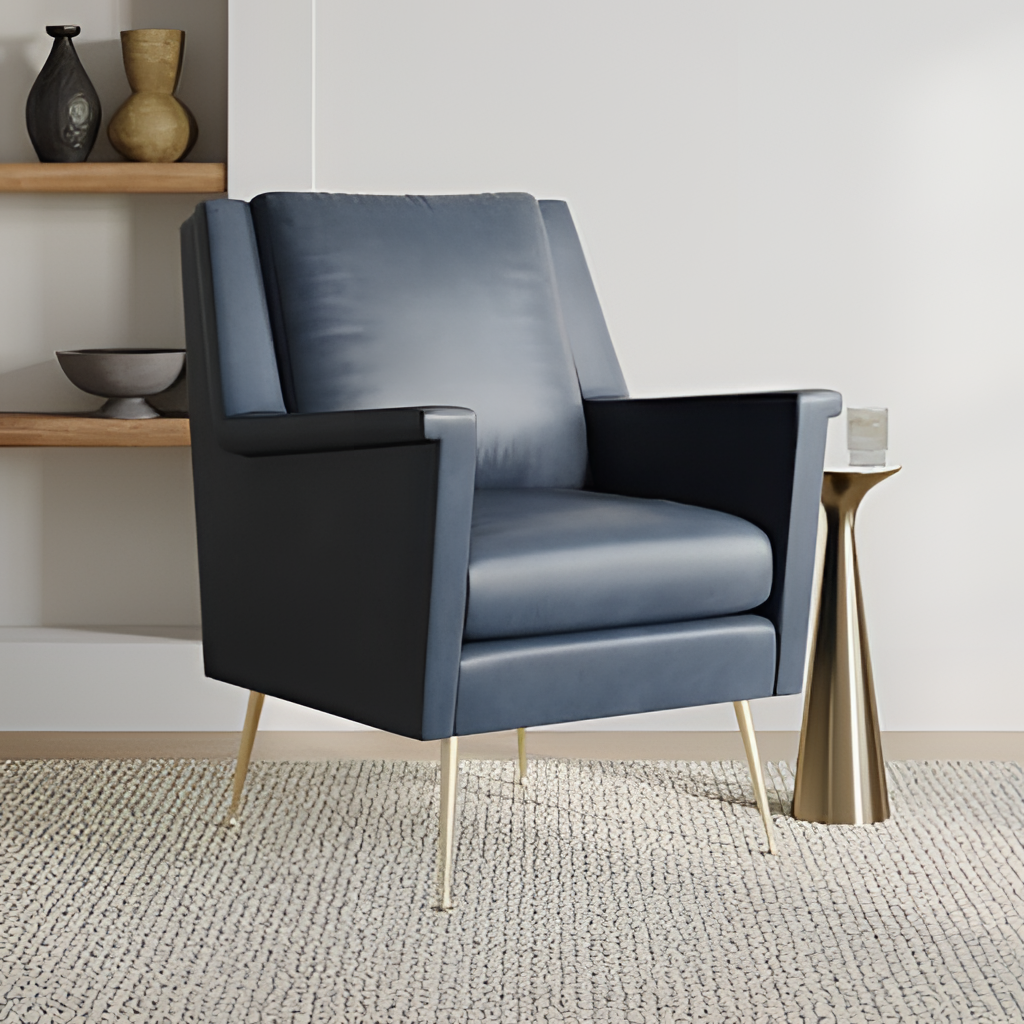
leather armchair, living room, contemporary, carpet flooring, with subtle weave pattern, white paint wallpaper, with solid pattern